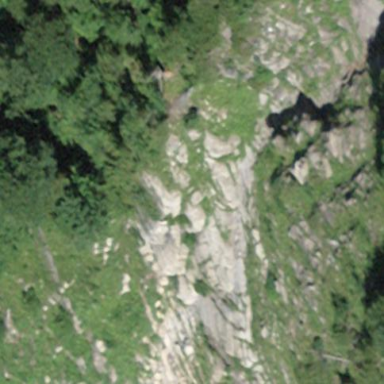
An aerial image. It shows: Landscape dominated by bare rock.